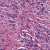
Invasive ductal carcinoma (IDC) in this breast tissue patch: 1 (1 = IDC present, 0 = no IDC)